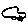
Label: car